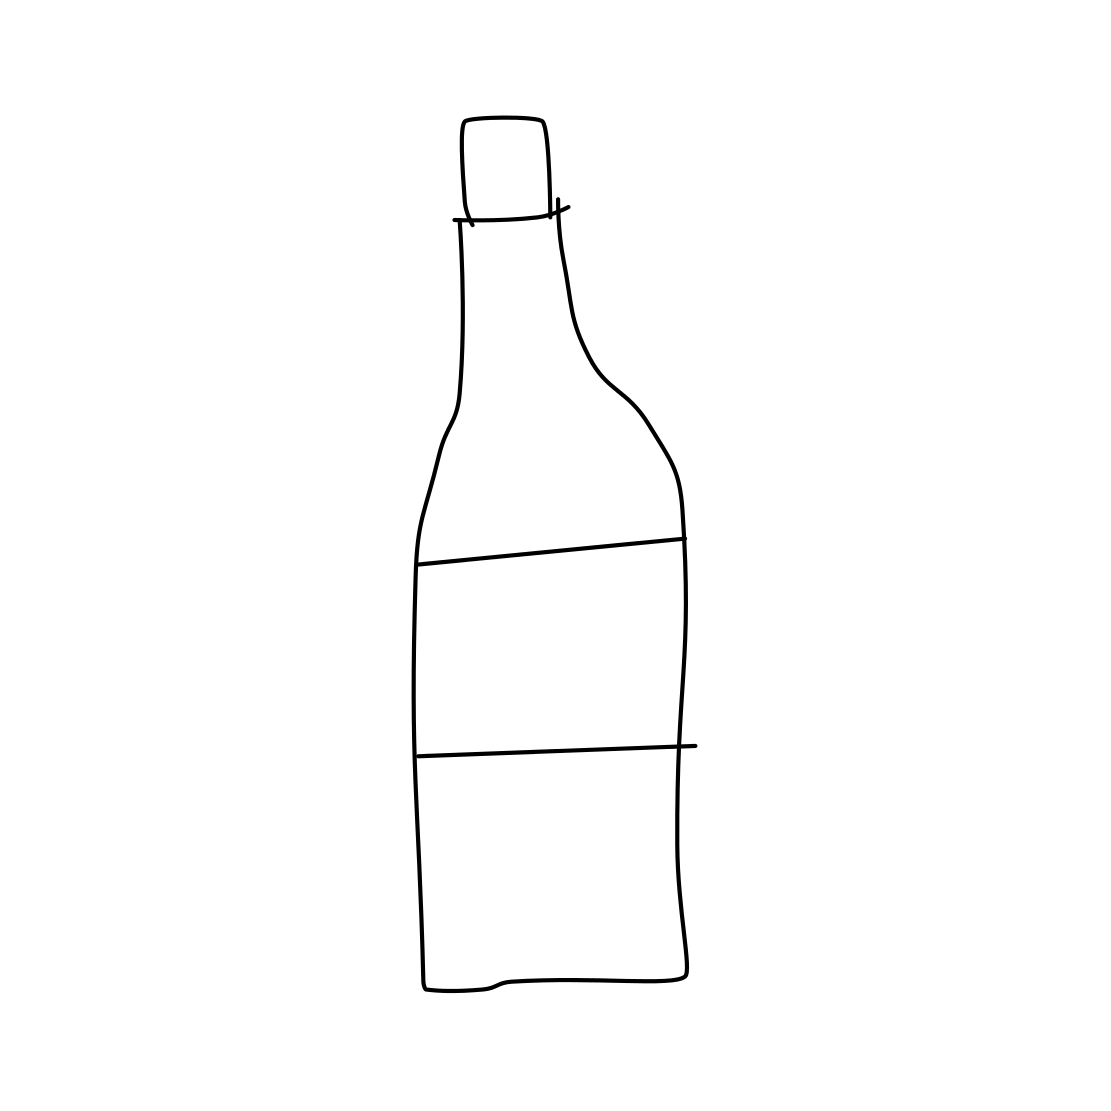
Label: wine-bottle